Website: macys
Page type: account-selection
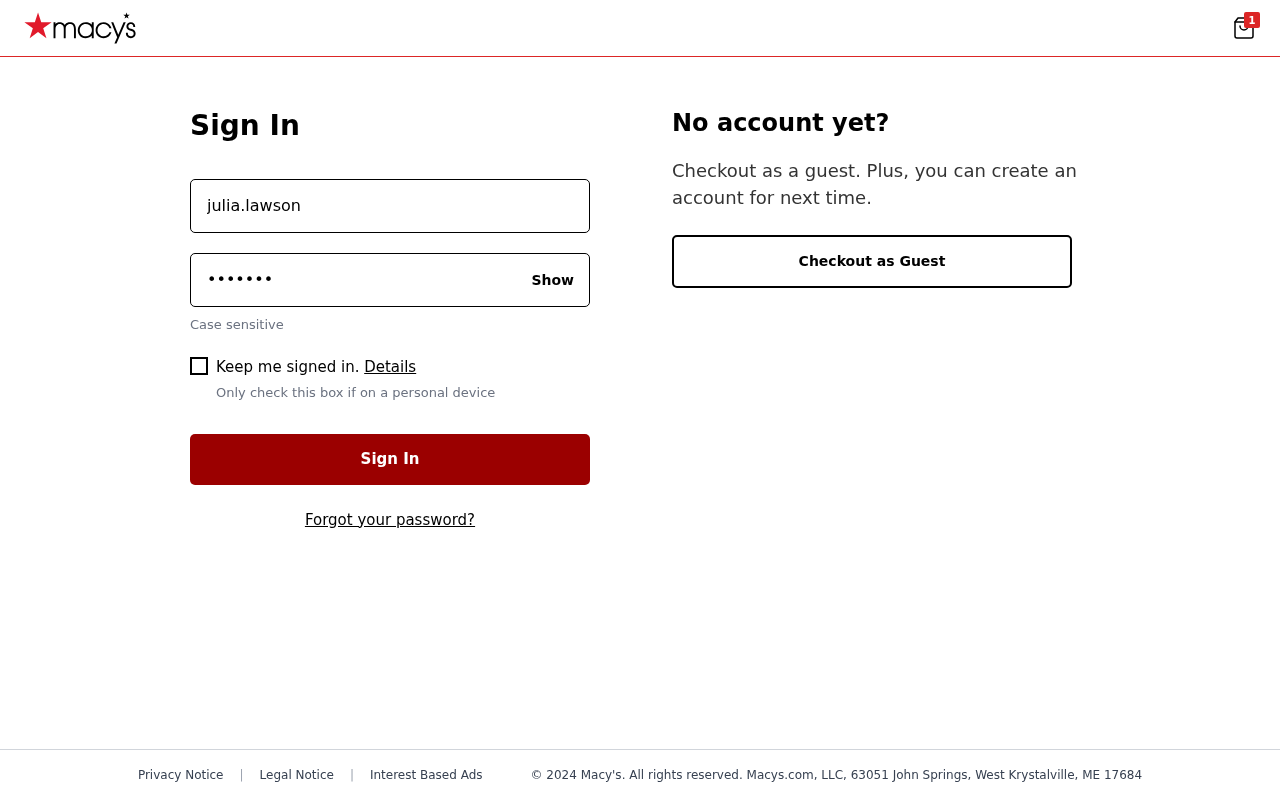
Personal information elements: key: PII_LOGIN_USERNAME
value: julia.lawson
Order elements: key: ORDER_NUM_ITEMS
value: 1